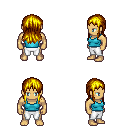
a pixel art fantasy rpg character, male body template, human, tanned skin, teal pirate shirt, white pants, blonde unkempt hairstyle, four views (front, back, left, right), 2x2 character sprite sheet, small pixel art, hard edges, no anti-aliasing